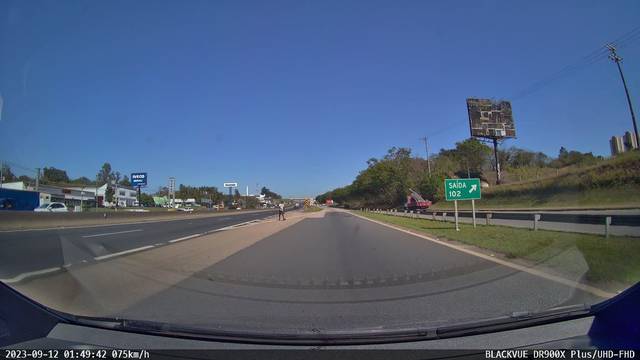
Region: Brazil
Coordinates: -23.532, -47.48